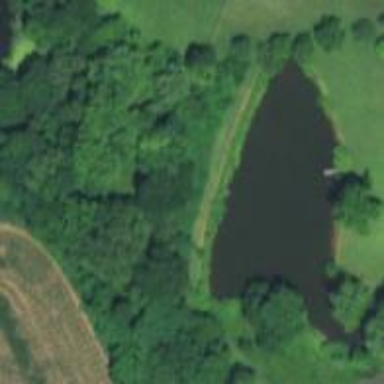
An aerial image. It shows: Pond surrounded by natural water.